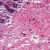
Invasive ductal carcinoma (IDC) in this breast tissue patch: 0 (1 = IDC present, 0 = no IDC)